Question: I have a workbook with information sorted by an UKey; I need to delete the last row in each group.

In this example, I need to remove row 524; ranges between UKeys are not fixed.
I've tried calculating a new column to reference the previous row with no luck, re-sorting the data and removing the first row, playing with index...
Help!
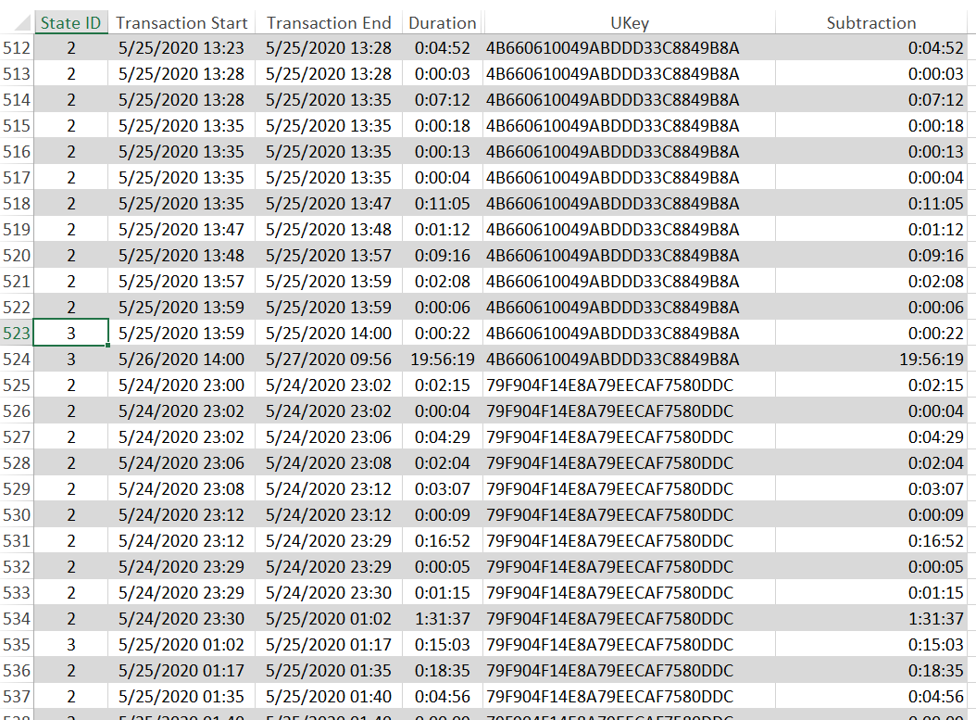
Answer: This code should work:
'''
let
group = Table.Group(YourLastStep, "UKey", {"temp", Table.RemoveLastN}),
combine = Table.Combine(group[temp])
in
combine
'''
Note, if there is single row in the group - it will be deleted. If you need keep this single row, then use this code:
'''
let
group = Table.Group(YourLastStep, "UKey", {"temp", each if Table.RowCount(_) = 1
then _ else Table.RemoveLastN(_)}),
combine = Table.Combine(group[temp])
in
combine
'''